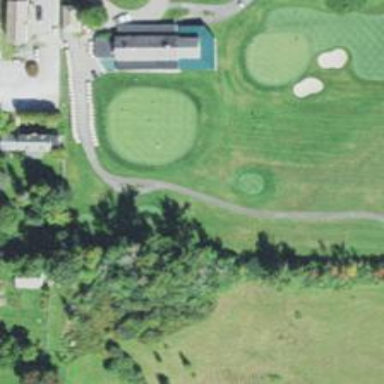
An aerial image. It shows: Service road designated as golf cart path.